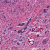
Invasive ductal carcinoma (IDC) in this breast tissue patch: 0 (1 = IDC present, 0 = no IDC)